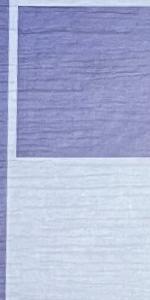
Label: Empty